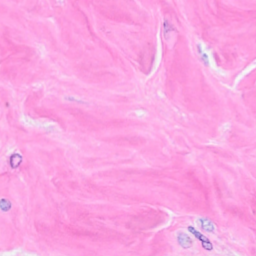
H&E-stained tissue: Breast